Question: I have a dataframe like below
'''
df
A B C
0 1 TRANSIT_1
TRANSIT_3
0 TRANSIT_5
'''
And I want to change it to below:
Resulting DF
'''
A B C D
0 1 TRANSIT_1
TRANSIT_3
0 TRANSIT_5
'''

So i tried to use str.contains and once I receive the series with True or False, i put it in eval function to somehow get me the table I want.
Code I tried:
'''
series_index = pd.DataFrame()
series_index = df.columns.str.contains("^TRANSIT_", case=True, regex=True)
print(type(series_index))
series_index.index[series_index].tolist()
'''
# I thought to use eval function to write it to separate column,like
'''
df = eval(df[result]=the index) # I dont know, But eval function does evaluation and puts it in a separate column
'''
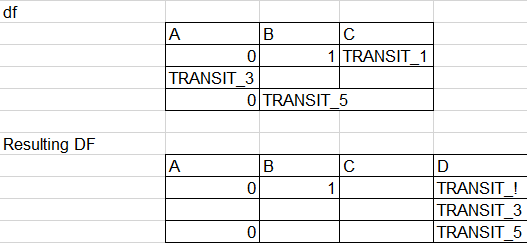
Answer: I couldn't find a simple one-liner, but this works:
'''
idx = list(df1[df1.where(df1.applymap(lambda x: 'TRA' in x if isinstance(x, str) else False)).notnull()].stack().index)
a, b = [], []
for sublist in idx:
a.append(sublist[0])
b.append(sublist[1])
df1['ans'] = df1.lookup(a,b)
'''
### Output
'''
A B C ans
0 0 1 TRANSIT_1 TRANSIT_1
1 TRANSIT_3 None None TRANSIT_3
2 0 TRANSIT_5 None TRANSIT_5
'''